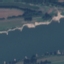
Land use / land cover: River